Interaction volume radius: 10 \u00c5
Interaction volume height: 10 \u00c5
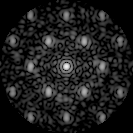
Disorder parameter: 0.4352